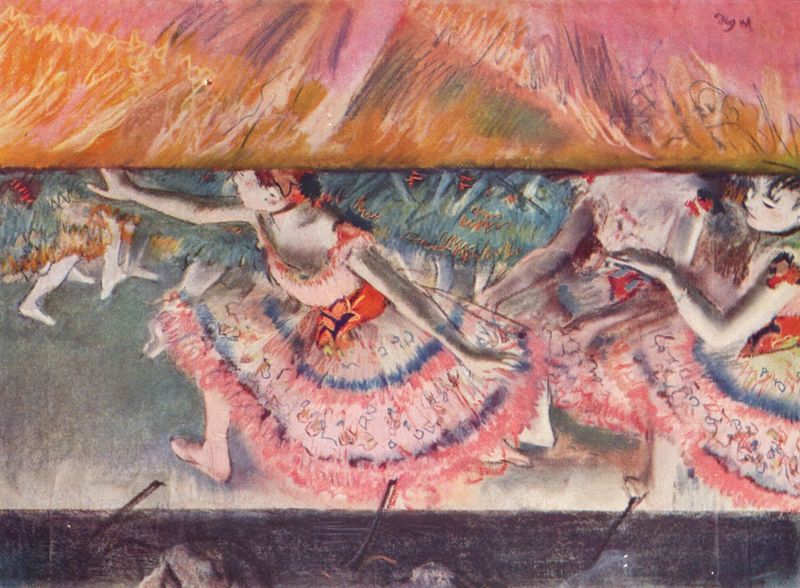
Titel: Der Vorhang fällt
Künstler: Edgar Degas
Standort: New Bedford
Institution: Collection Mrs. Thomas Card
Schlagwörter: berg, blau, dunkel, fuß, hand, himmel, mann, schatten, weiß, frauen, grün, impressionismus, menschen, mädchen, ocker, ausschnitt, bewegung, blume, blumen, braun, bunt, damen, decolte, degas, edgar degas, frau, grau, haar, hell, kleid, kleider, kreide, köpfe, licht, mund, männer, nase, ohr, orange, paris, pastell, profil, renoir, schmuck, schwarz, blüte, gürtel, rot, beige, muster, rock, schleife, tanz, gesichter, jung, arm, arme, augen, gesicht, mensch, spitze, hals, hände, signatur, vorhang, auge, haare, aufführung, bühne, musik, musiker, oper, orchester, schleifen, tanzen, theater, tänzerin, tänzerinnen, lippen, ohren, rosa, kinder, beine, hellblau, taille, bein, füße, japan, bogen, perspektive, balett, ballerina, ballet, ballett, halsband, röcke, schuhe, tutu, tüll, tütü, zuschauer, moderne, gebirge, formen, lila, violett, signiert, edgar, orchestergraben, spitzentanz, vogelperspektive, luft, impressionistisch, streifen, rüsche, rüschen, aufsicht, bögen, pink, fussboden, form, schuh, geigenbogen, kostüme, graben, schaten, reigen, schlaufe, tnaz, grazil, impressionsimus, pastel, ölkreide, händer, renne, petrol, rosarot, geigen, streicher, theaterbühne, mmänner, nackte beine, tütüs, danseuses, ballettänzerinnen, bühnengraben, danseuse, eleve, modenre, orchseter